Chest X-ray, AP view. Patient: 70 years old, sex M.
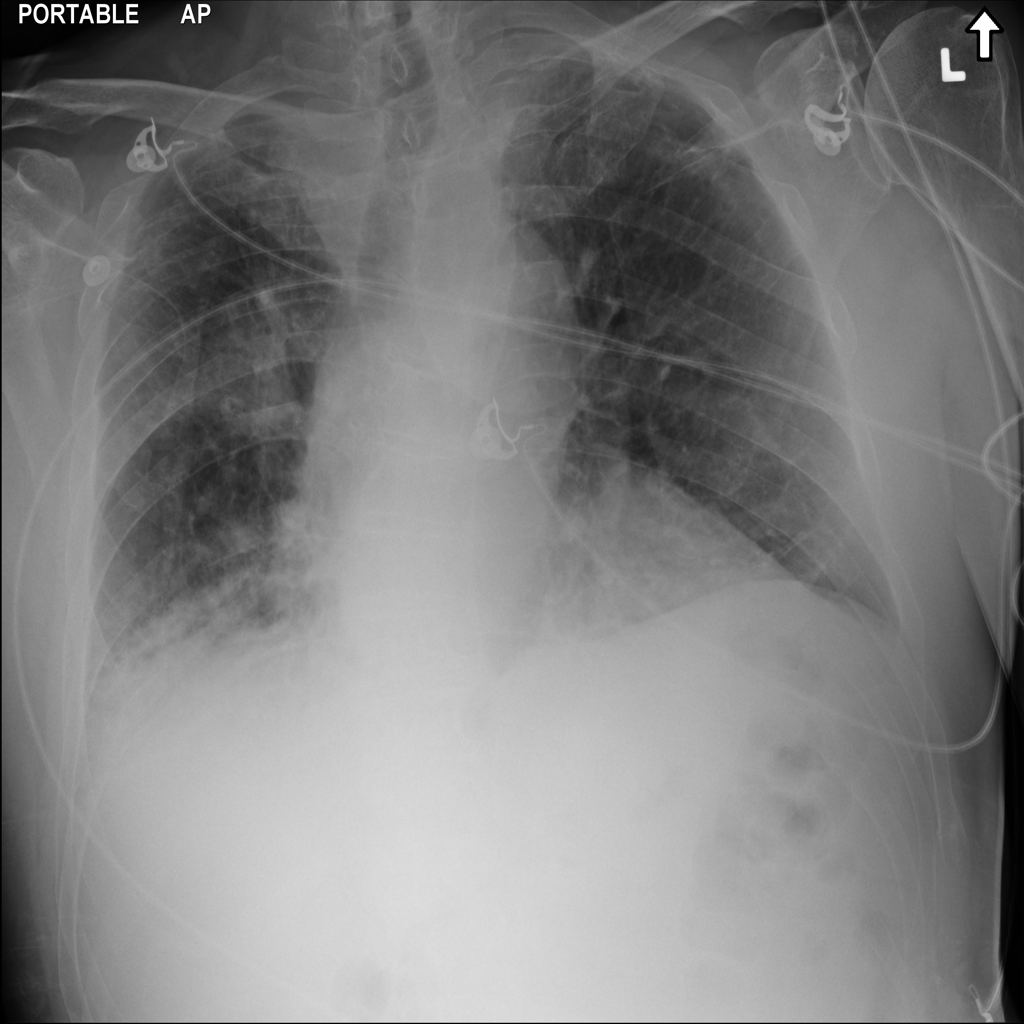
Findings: Infiltration, Pleural_Thickening